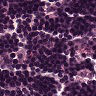
Metastatic tissue present: no